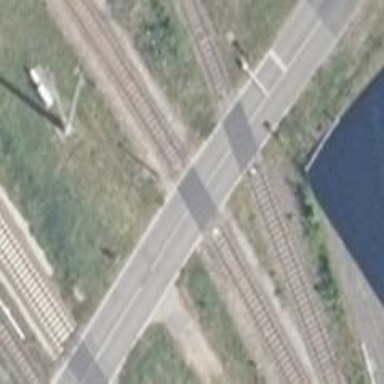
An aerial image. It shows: Level crossing along the railway.